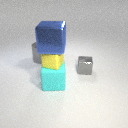
large blue metal cube above large cyan rubber cube